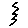
Label: zigzag